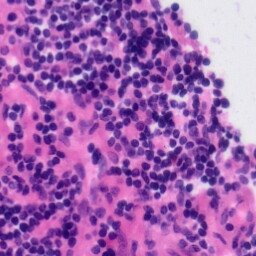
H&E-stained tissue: Tonsil